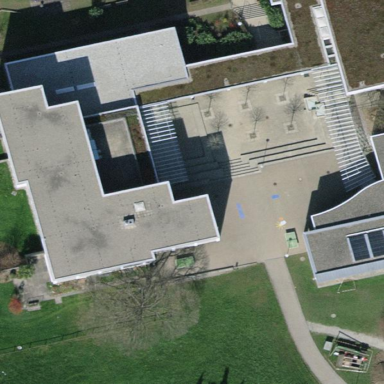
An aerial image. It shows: School building.